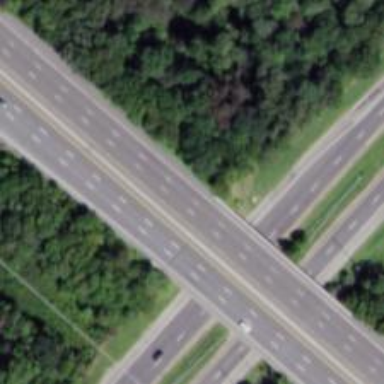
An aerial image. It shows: Bridge on urban freeway/expressway motorway.